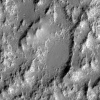
Atmospheric dust classification: not_dusty